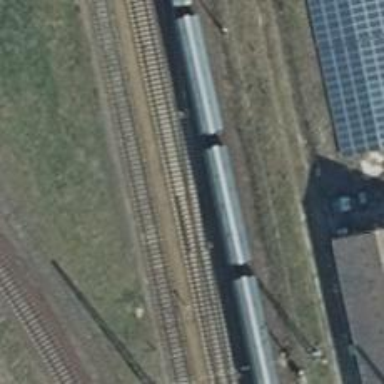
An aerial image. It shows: Railway track with contact lines for electrification.